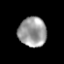
Tissue: prostate
Cell type: Myeloid cells
Senescence score: 0.1517
Nuclear area (px): 819
Mean DAPI intensity: 154.344